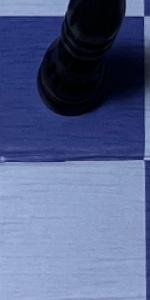
Label: Empty